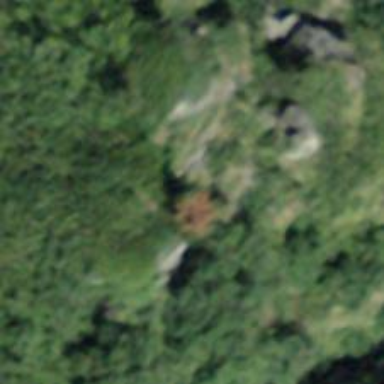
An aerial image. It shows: Cliff in nature.